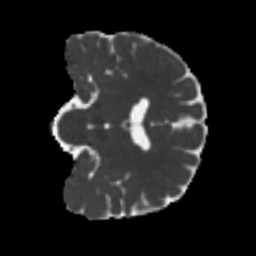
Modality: MD
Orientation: coronal
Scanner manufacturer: siemens
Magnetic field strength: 3 T
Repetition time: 4 s
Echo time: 0.0594 s